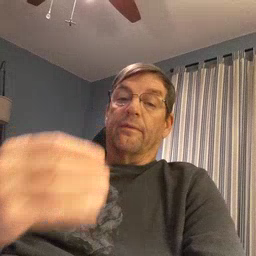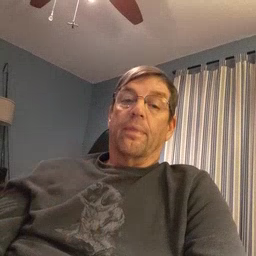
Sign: wolf